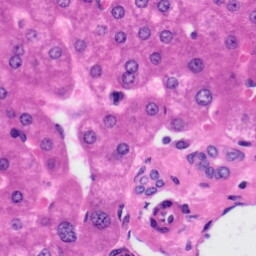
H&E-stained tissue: Liver